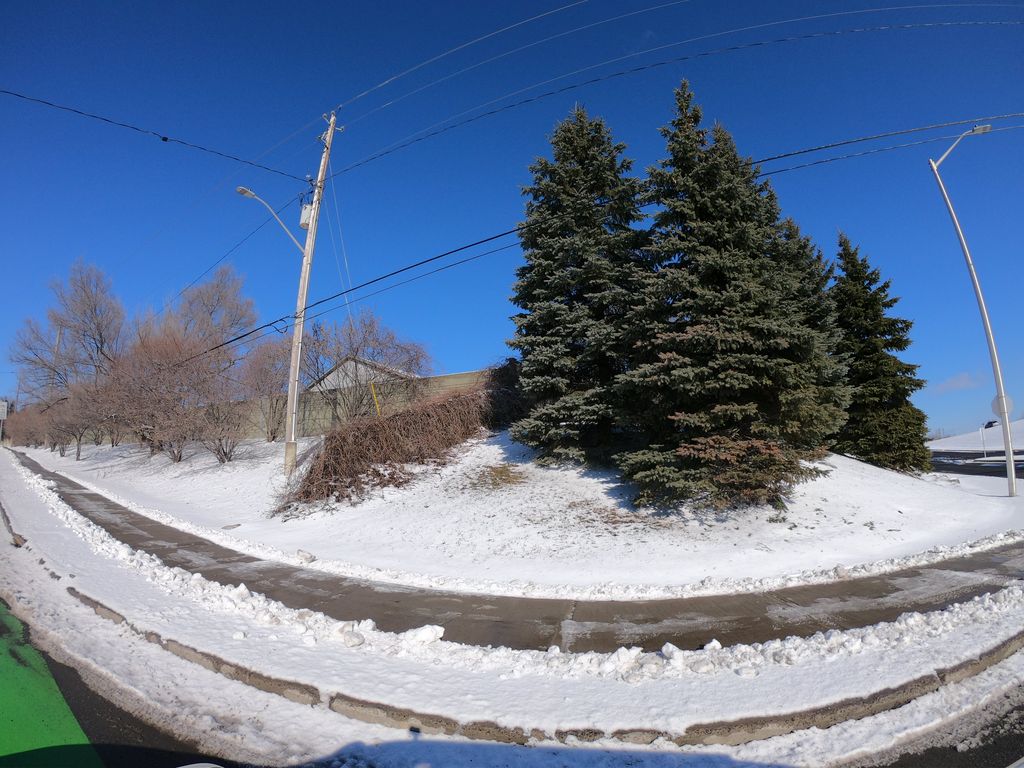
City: ottawa-gatineau